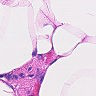
Metastatic tissue present: no